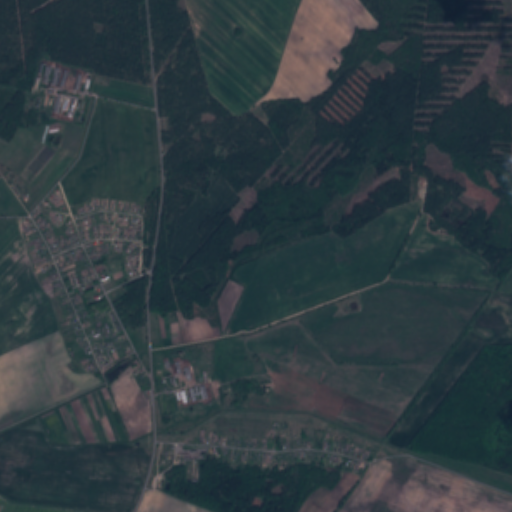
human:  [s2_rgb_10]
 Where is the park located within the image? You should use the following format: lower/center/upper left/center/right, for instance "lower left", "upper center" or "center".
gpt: The park is located in the center right of the image.
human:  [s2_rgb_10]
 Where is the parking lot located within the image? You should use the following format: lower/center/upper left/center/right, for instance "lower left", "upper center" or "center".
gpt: The parking lot is located in the lower left of the image.
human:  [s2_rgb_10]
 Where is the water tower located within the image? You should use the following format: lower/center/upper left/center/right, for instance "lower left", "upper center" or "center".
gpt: The water tower is located in the upper left of the image.
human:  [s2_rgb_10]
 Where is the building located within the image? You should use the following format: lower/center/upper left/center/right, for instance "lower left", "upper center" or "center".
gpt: There is no building in the image.